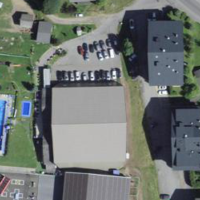
EUNIS habitat code: 54
Species observed at this site:
Macroglossum stellatarum